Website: macys
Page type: receipt
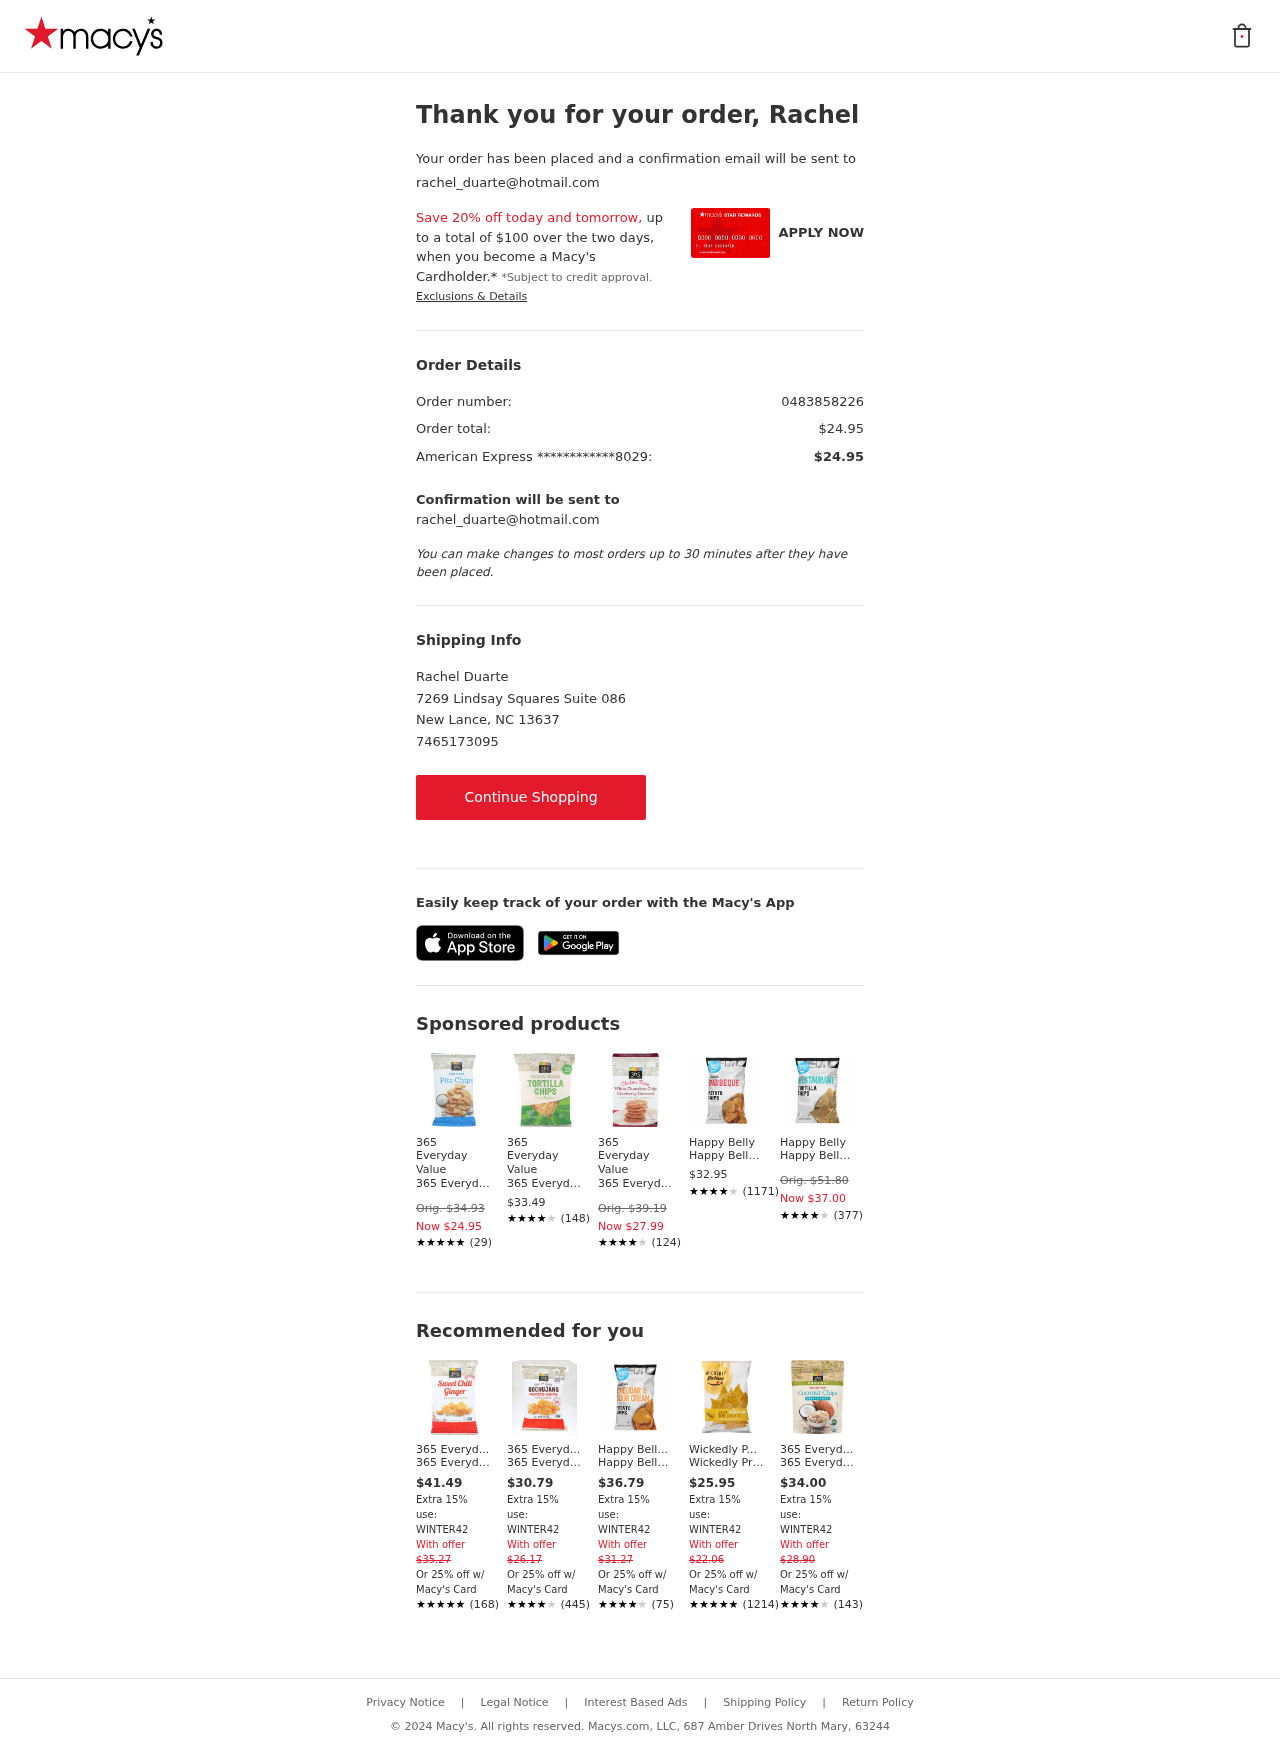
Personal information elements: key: PII_CARD_LAST4
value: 8029
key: PII_CARD_TYPE
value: American Express
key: PII_EMAIL
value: rachel_duarte@hotmail.com
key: PII_FIRSTNAME
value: Rachel
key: PII_FULLNAME
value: Rachel Duarte
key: PII_PHONE
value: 7465173095
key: PII_PROMO_CODE
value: WINTER42
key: PII_STREET
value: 7269 Lindsay Squares Suite 086
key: PII_EMAIL2
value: rachel_duarte@hotmail.com
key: PII_CITY_STATE_ZIP
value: New Lance, NC 13637
Product elements: key: PRODUCT10_BRAND
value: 365 Everyday Value
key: PRODUCT10_NAME
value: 365 Everyday Value, Organic Toasted Coconut Chips Sweet & Salty, 3 oz
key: PRODUCT10_NUM_RATINGS
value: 143
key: PRODUCT10_PRICE
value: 34
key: PRODUCT10_RATING
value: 4.4
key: PRODUCT1_BRAND
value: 365 Everyday Value
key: PRODUCT1_NAME
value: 365 Everyday Value, Pita Chips, Sea Salt, 9 oz Casepack
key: PRODUCT1_NUM_RATINGS
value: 29
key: PRODUCT1_PRICE
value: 24.95
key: PRODUCT1_RATING
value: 4.5
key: PRODUCT2_BRAND
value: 365 Everyday Value
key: PRODUCT2_NAME
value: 365 Everyday Value, White Corn Tortilla Chips, Salted, 20 oz
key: PRODUCT2_NUM_RATINGS
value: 148
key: PRODUCT2_PRICE
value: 33.49
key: PRODUCT2_RATING
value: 4.2
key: PRODUCT3_BRAND
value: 365 Everyday Value
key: PRODUCT3_NAME
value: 365 Everyday Value, White Chocolate Chip Cranberry Oatmeal, Thin & Crispy Cookies, 7 oz
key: PRODUCT3_NUM_RATINGS
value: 124
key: PRODUCT3_PRICE
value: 27.99
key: PRODUCT3_RATING
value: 3.6
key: PRODUCT4_BRAND
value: Happy Belly
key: PRODUCT4_NAME
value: Happy Belly Wavy Sour Cream & Onion Flavored Potato Chips, 10.5 oz
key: PRODUCT4_NUM_RATINGS
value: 1171
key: PRODUCT4_PRICE
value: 32.95
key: PRODUCT4_RATING
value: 3.6
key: PRODUCT5_BRAND
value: Happy Belly
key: PRODUCT5_NAME
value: Happy Belly Restaurant Style Tortilla Chips
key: PRODUCT5_NUM_RATINGS
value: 377
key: PRODUCT5_PRICE
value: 37
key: PRODUCT5_RATING
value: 3.9
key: PRODUCT6_BRAND
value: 365 Everyday Value
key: PRODUCT6_NAME
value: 365 Everyday Value, Potato Chips, Sweet Chili Ginger, 10 oz
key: PRODUCT6_NUM_RATINGS
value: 168
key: PRODUCT6_PRICE
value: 41.49
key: PRODUCT6_RATING
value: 4.7
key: PRODUCT7_BRAND
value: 365 Everyday Value
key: PRODUCT7_NAME
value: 365 Everyday Value, Gochujang Potato Chips Kettle Cooked, 5 Oz
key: PRODUCT7_NUM_RATINGS
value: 445
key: PRODUCT7_PRICE
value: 30.79
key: PRODUCT7_RATING
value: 3.7
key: PRODUCT8_BRAND
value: Happy Belly
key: PRODUCT8_NAME
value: Happy Belly Naturally & Artificially Flavored Potato Chips
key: PRODUCT8_NUM_RATINGS
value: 75
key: PRODUCT8_PRICE
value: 36.79
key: PRODUCT8_RATING
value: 3.8
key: PRODUCT9_BRAND
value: Wickedly Prime
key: PRODUCT9_NAME
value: Wickedly Prime Organic Tortilla Chips, Thick & Stone-Ground Yellow Corn, 13 Ounce
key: PRODUCT9_NUM_RATINGS
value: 1214
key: PRODUCT9_PRICE
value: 25.95
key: PRODUCT9_RATING
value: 4.6
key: PRODUCT1_ORIGINAL_PRICE
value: Orig. $34.93
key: PRODUCT3_ORIGINAL_PRICE
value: Orig. $39.19
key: PRODUCT5_ORIGINAL_PRICE
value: Orig. $51.80
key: PRODUCT6_OFFER_PRICE
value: $35.27
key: PRODUCT7_OFFER_PRICE
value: $26.17
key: PRODUCT8_OFFER_PRICE
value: $31.27
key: PRODUCT9_OFFER_PRICE
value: $22.06
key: PRODUCT10_OFFER_PRICE
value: $28.90
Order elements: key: ORDER_ID
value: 0483858226
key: ORDER_TOTAL
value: $24.95